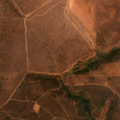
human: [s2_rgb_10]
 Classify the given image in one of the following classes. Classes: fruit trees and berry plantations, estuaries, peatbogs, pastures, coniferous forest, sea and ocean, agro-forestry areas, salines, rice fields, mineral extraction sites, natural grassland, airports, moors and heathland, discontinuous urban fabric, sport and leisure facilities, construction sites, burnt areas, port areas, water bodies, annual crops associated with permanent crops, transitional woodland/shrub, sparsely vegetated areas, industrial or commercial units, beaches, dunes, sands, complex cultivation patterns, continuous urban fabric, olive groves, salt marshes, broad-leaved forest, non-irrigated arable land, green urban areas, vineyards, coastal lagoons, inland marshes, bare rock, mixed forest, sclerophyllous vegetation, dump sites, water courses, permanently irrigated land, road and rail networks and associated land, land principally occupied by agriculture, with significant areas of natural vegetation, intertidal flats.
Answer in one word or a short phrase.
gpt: non-irrigated arable land, agro-forestry areas, sclerophyllous vegetation, transitional woodland/shrub